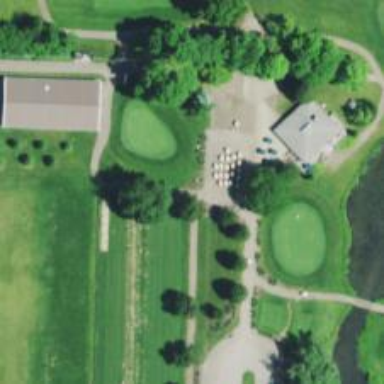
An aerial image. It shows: Pathway for golfing.